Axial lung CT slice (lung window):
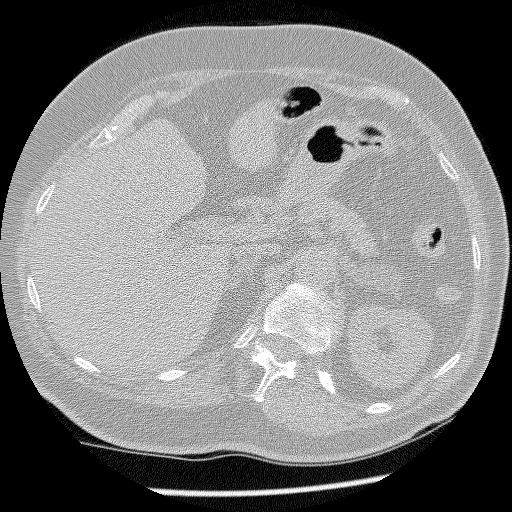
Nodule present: no